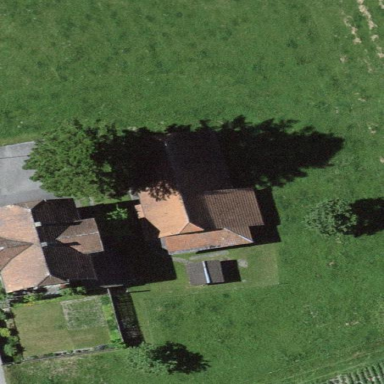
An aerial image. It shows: Rural barn.